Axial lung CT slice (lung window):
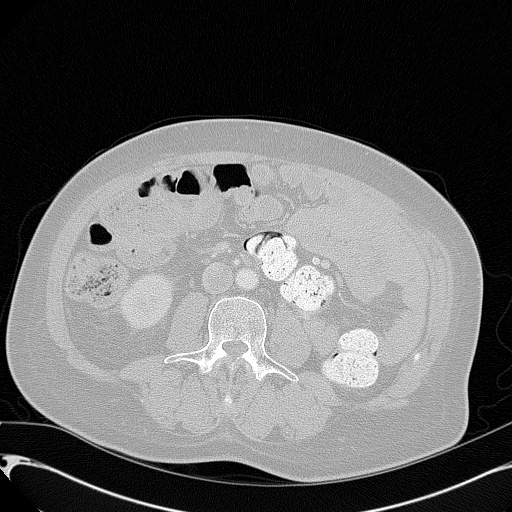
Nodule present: no